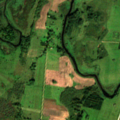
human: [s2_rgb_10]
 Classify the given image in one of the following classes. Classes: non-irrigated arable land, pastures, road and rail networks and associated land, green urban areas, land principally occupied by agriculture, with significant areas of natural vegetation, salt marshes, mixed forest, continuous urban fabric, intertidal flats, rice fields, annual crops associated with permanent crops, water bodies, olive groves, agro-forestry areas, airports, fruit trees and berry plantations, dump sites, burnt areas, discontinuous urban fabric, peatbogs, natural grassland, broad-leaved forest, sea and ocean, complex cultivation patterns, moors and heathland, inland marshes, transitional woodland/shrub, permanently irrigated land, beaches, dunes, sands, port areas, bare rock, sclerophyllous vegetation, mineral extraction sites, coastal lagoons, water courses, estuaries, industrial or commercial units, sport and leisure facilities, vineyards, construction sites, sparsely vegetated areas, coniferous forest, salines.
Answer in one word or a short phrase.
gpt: non-irrigated arable land, pastures, complex cultivation patterns, mixed forest, inland marshes